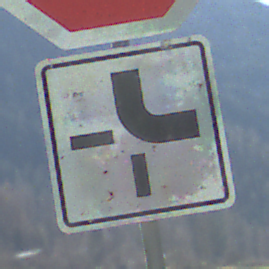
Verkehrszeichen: VerlaufVorfahrtsstrasse4
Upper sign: Stop
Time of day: MorningAfternoon
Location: Outdoor (Nature)
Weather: PartlyCloudy
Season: NotSpecified
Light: Natural